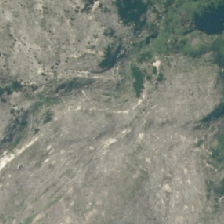
Land cover: harvested_forest